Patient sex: F
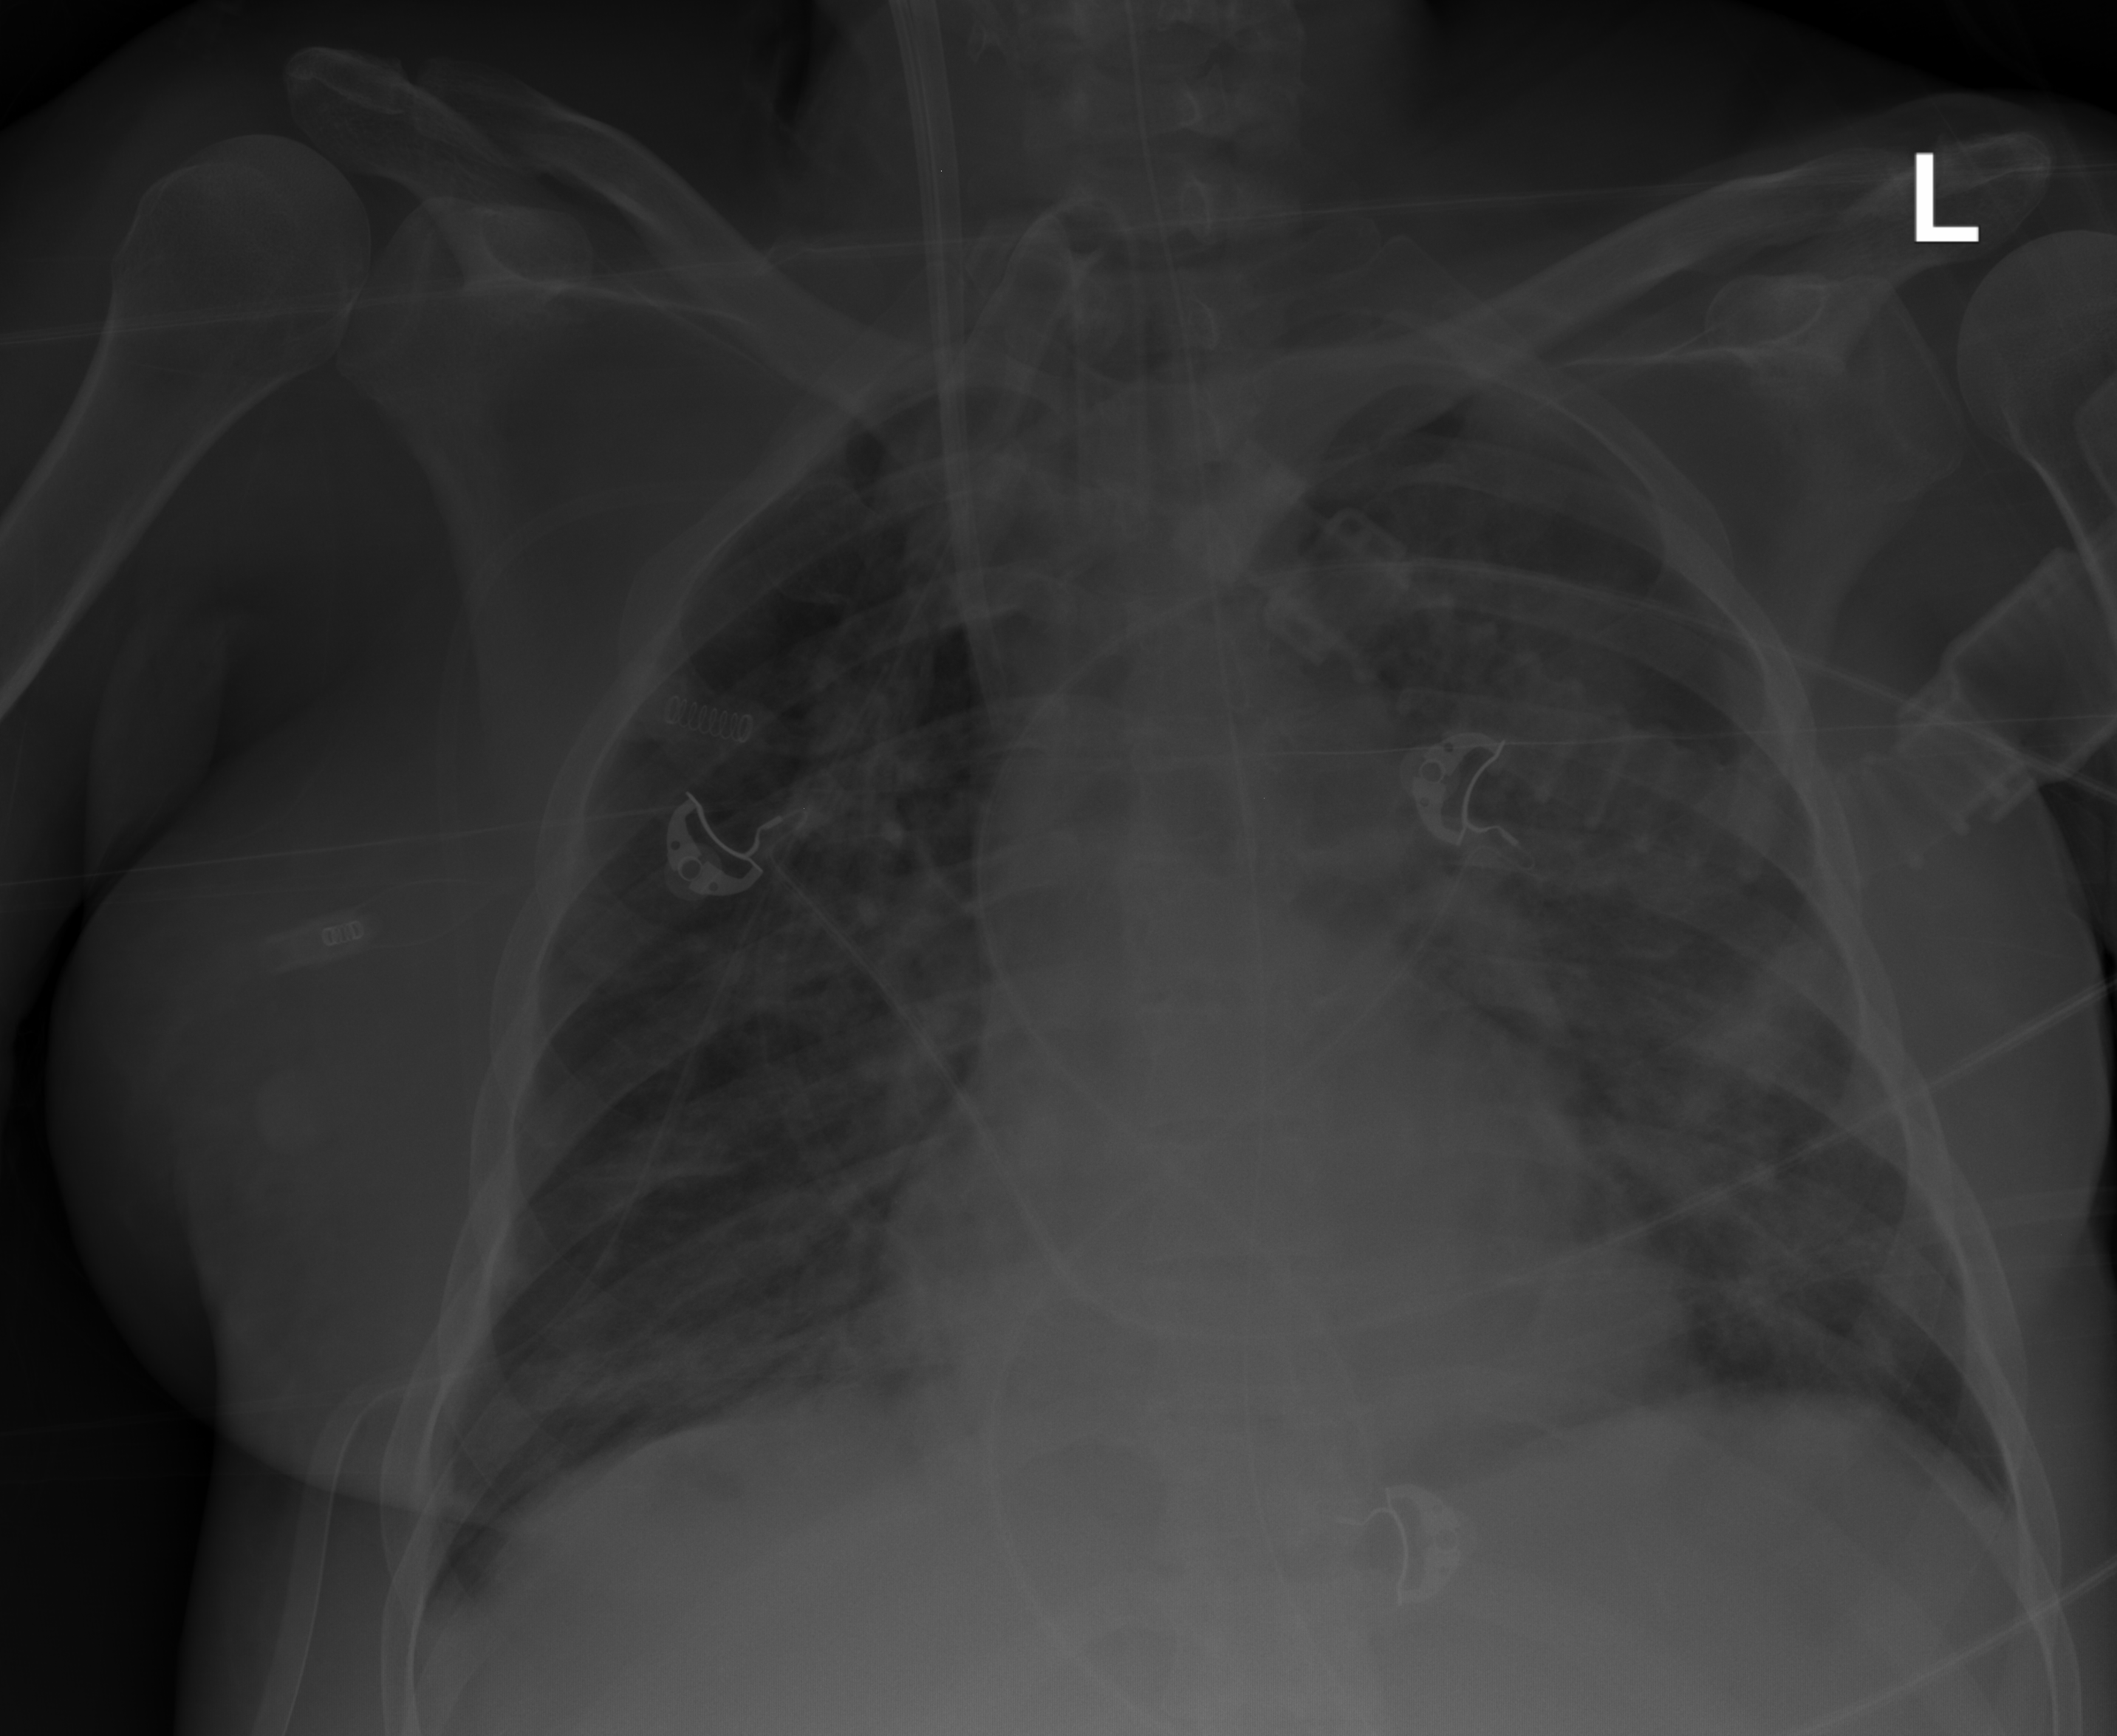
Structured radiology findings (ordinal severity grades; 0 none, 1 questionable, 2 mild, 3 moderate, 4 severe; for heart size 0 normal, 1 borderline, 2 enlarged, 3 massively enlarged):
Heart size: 1
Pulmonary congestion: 2
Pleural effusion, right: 0
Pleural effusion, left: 0
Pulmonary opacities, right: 2
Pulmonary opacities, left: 2
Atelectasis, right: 0
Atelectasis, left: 0